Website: home-depot
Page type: account-selection
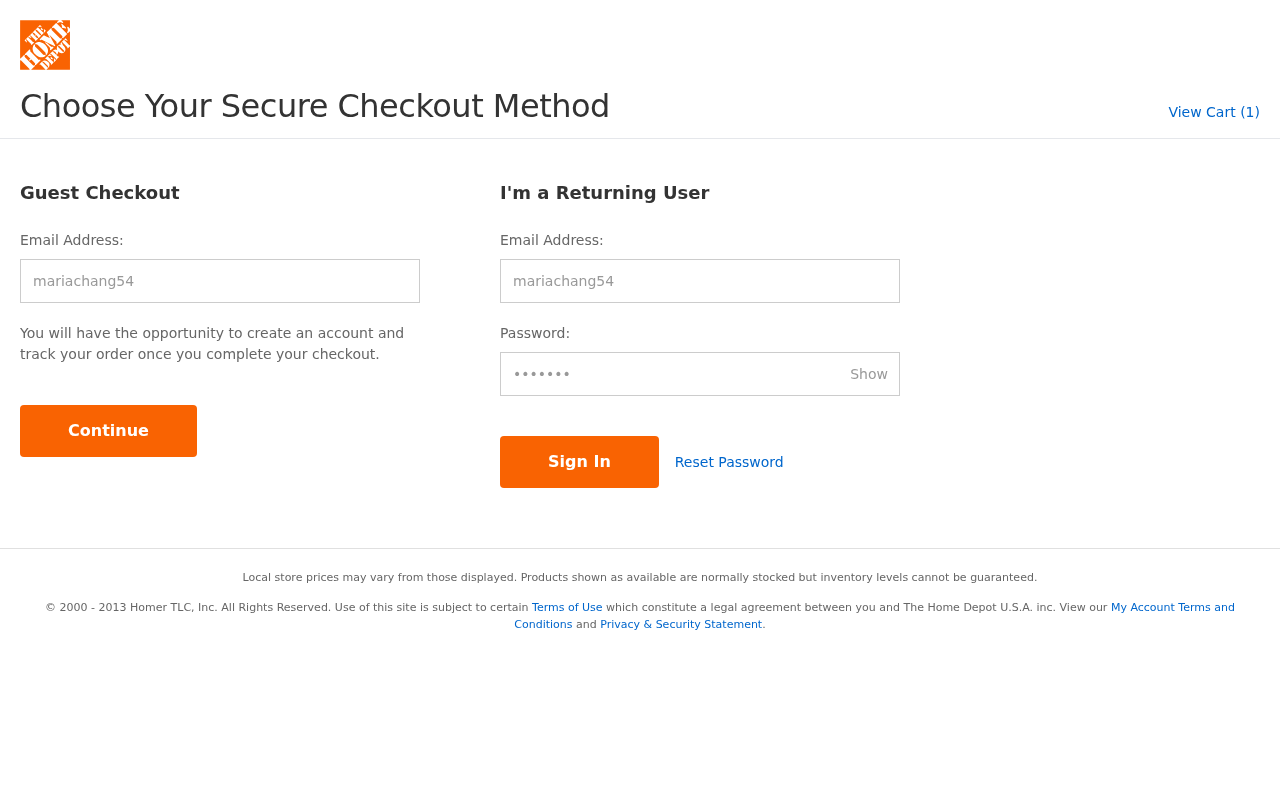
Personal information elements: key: PII_LOGIN_USERNAME
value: mariachang54
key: PII_LOGIN_USERNAME2
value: mariachang54
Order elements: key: ORDER_NUM_ITEMS
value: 1